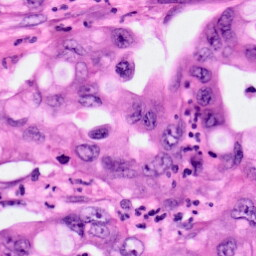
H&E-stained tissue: Pancreatic